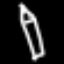
Label: pencil